Here is the raw acceleration-versus-time signal recorded on a bearing housing. What is the most likely bearing condition (normal, inner_race, outer_race, ball)?
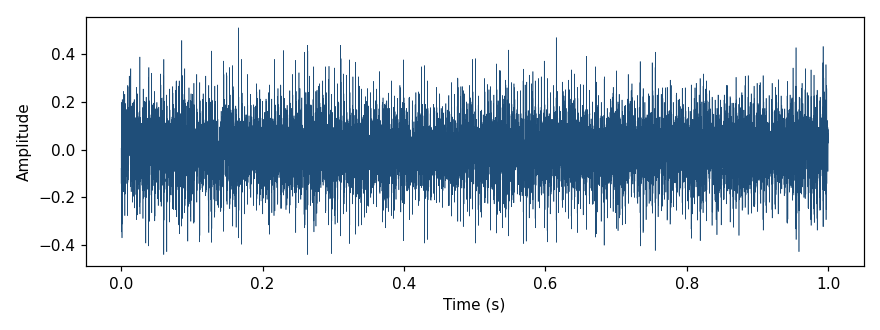
Answer: outer_race